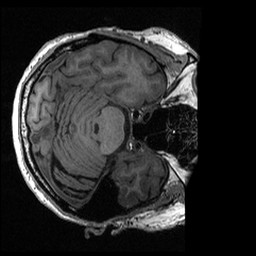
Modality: T1w
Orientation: axial
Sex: male
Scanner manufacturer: ge
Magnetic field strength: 3 T
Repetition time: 0.0064 s
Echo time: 0.00281 s